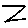
Label: zigzag